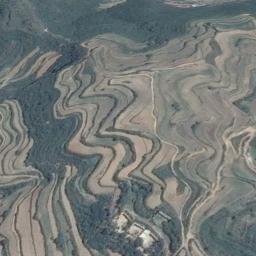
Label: terrace